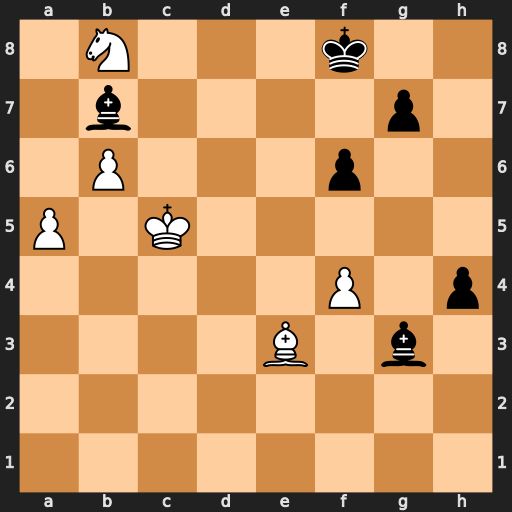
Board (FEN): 1N3k2/1b4p1/1P3p2/P1K5/5P1p/4B1b1/8/8
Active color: w
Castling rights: -
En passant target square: -
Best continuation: a6 Bxa6 Nxa6